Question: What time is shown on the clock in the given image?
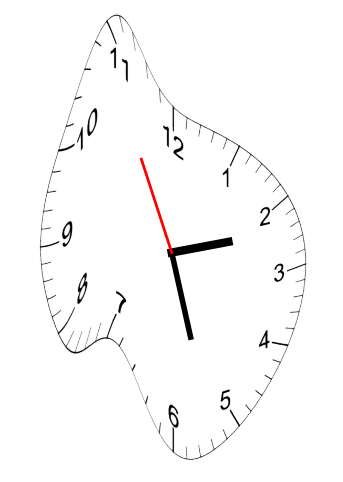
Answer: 02:26:55